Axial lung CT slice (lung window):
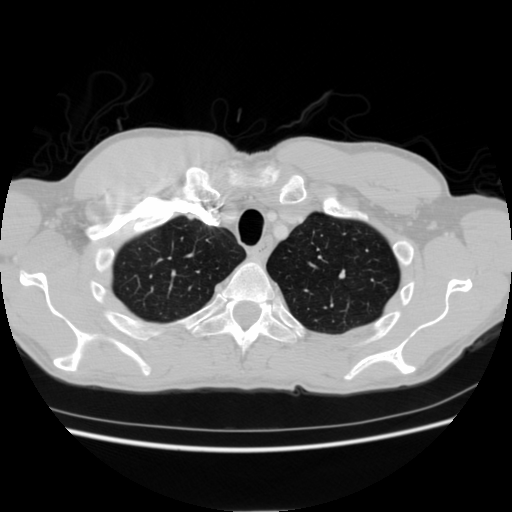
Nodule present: no